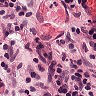
Metastatic tissue present: yes